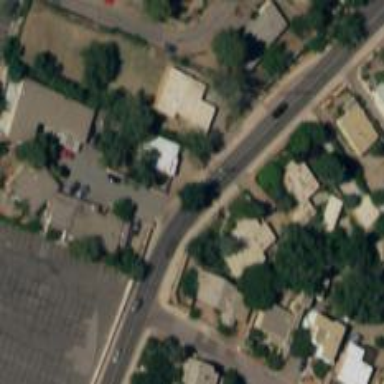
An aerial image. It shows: Alleyway designated as service road.